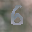
Label: 6